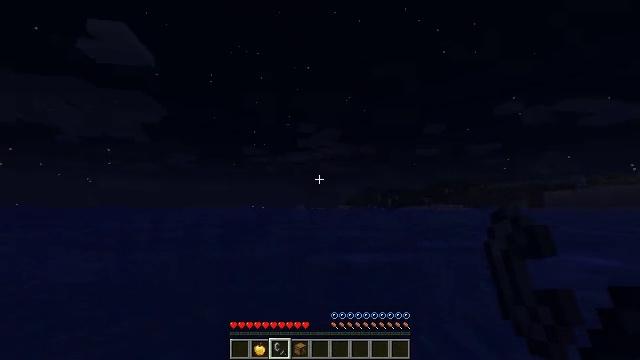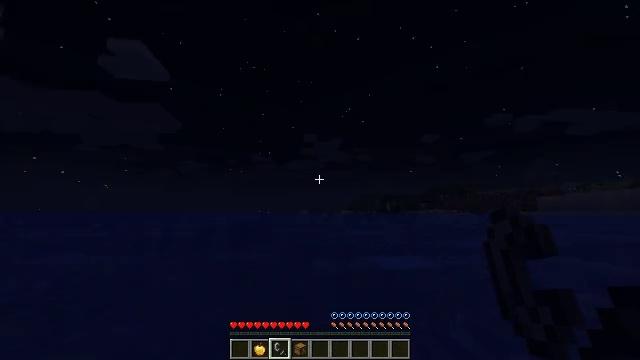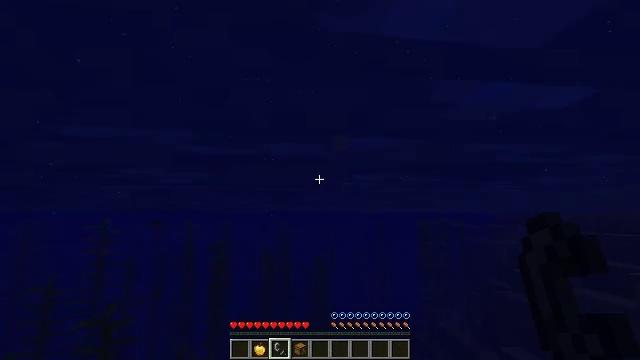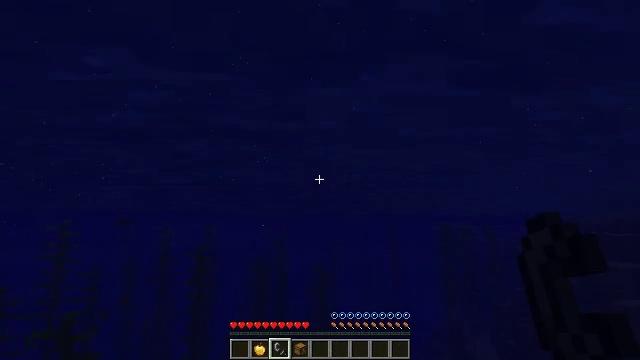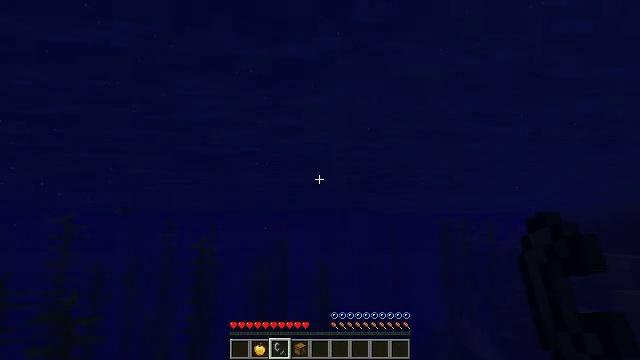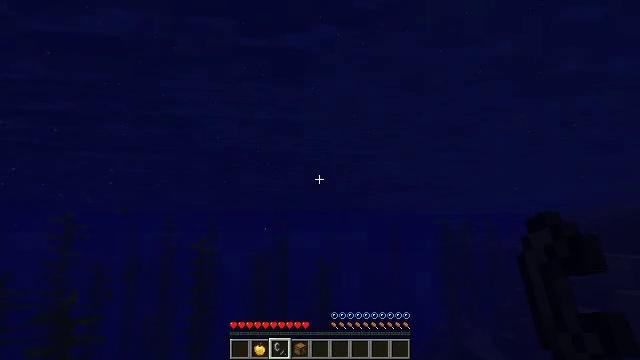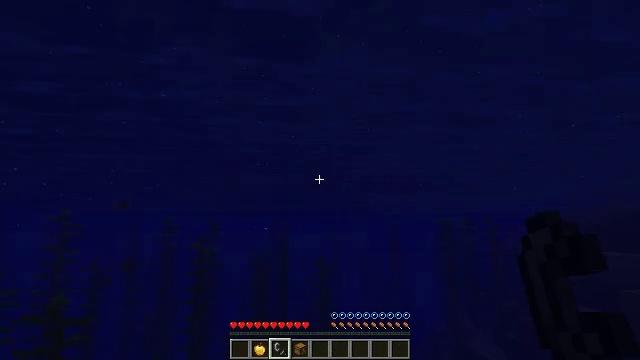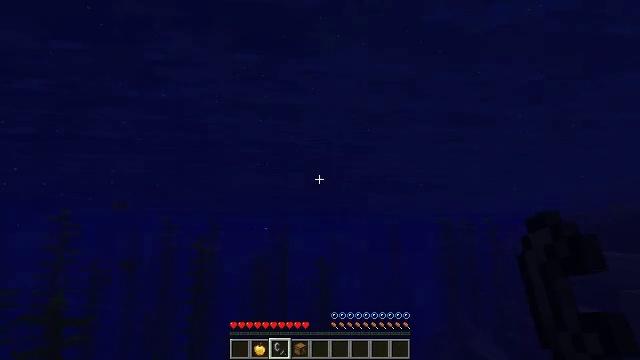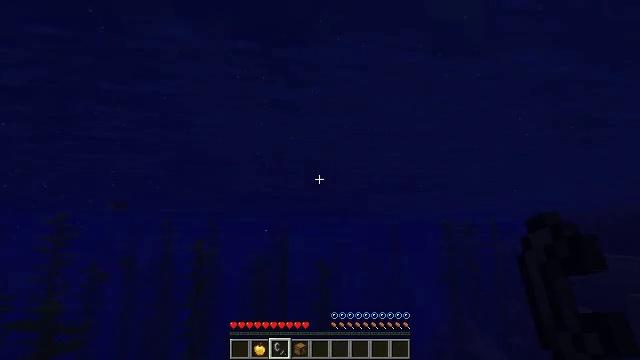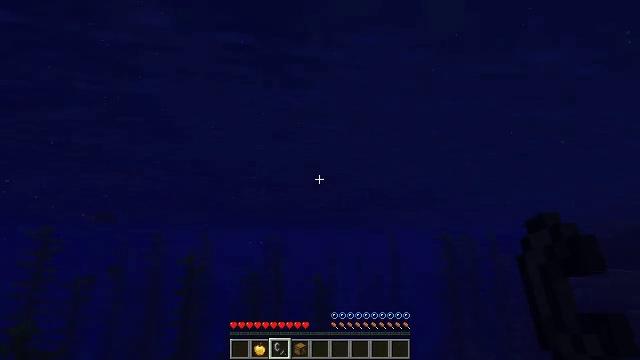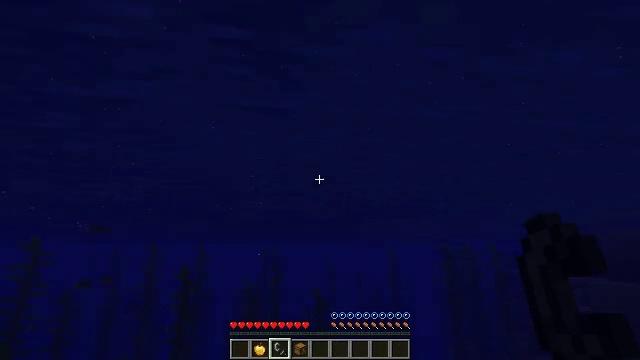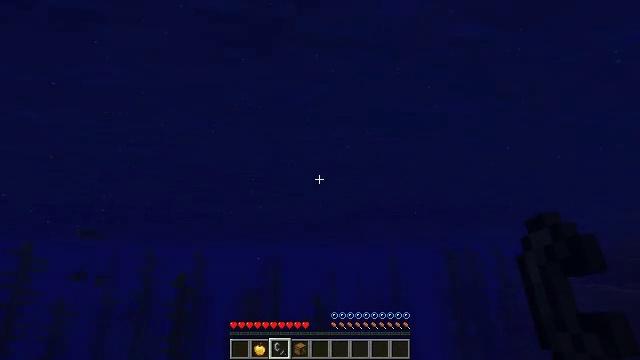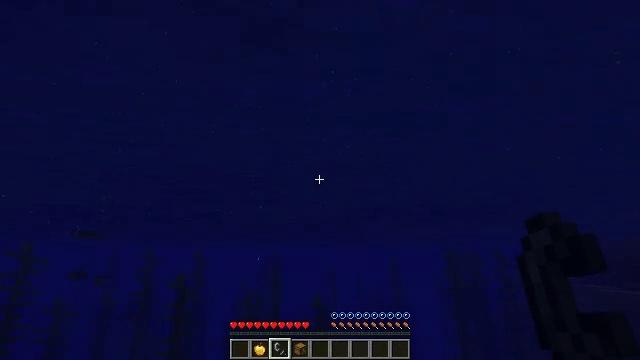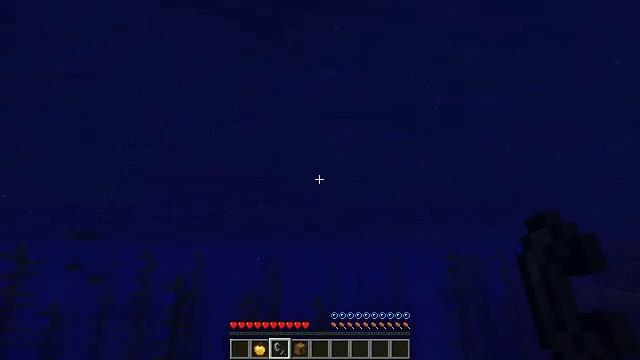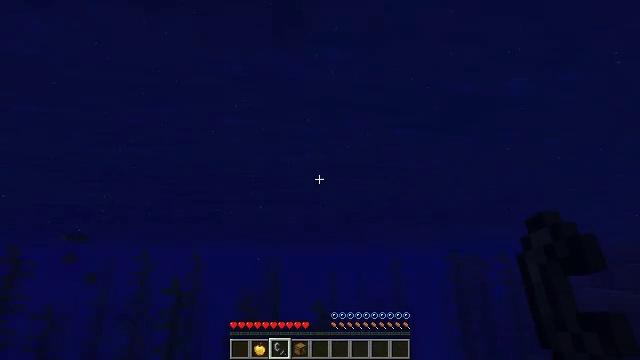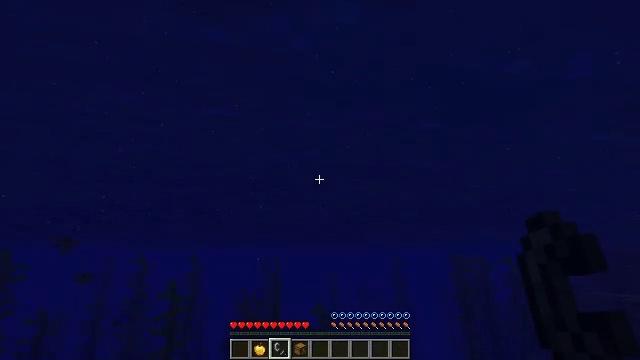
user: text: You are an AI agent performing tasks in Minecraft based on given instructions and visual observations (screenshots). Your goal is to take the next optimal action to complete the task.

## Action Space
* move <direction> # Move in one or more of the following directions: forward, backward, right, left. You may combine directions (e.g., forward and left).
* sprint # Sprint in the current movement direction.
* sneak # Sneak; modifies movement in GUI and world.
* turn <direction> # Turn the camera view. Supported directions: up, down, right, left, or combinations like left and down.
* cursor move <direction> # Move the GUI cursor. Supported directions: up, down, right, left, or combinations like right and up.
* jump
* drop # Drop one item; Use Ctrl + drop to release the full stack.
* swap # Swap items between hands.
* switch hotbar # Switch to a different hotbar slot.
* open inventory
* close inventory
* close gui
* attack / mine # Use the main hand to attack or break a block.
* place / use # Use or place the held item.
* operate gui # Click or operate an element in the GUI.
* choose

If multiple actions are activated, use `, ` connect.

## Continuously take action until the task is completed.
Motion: motion action
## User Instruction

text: Drop a flint and steel.
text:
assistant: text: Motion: move forward, sprint, turn up
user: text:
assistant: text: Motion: move forward, sprint, turn up
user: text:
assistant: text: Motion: move forward, sprint
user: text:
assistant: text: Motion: move forward, sprint
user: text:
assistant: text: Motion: move forward, sprint
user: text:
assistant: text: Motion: move forward, sprint
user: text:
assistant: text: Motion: move forward, sprint
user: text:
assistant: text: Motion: move forward, sprint
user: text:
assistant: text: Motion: move forward, sprint, turn up
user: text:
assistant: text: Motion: move forward, sprint, turn up
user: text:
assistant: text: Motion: move forward, sprint
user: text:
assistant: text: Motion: move forward, sprint
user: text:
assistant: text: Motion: move forward, sprint
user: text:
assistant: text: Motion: move forward, sprint
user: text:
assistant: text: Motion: move forward, sprint
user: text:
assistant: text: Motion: move forward, sprint
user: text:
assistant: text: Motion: move forward, sprint
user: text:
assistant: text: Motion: move forward, sprint, jump
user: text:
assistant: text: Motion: move forward, sprint, jump
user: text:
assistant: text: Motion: move forward, sprint, jump
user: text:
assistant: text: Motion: move forward, sprint, jump
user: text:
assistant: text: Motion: move forward, sprint, jump
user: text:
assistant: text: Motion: move forward, sprint, jump
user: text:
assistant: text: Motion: move forward, sprint
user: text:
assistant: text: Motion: move forward, sprint
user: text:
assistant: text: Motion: move forward, sprint
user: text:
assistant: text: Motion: move forward, sprint
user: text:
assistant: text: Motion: move forward, sprint, turn down
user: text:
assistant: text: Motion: move forward, sprint, turn right and down
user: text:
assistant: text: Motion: move forward, sprint